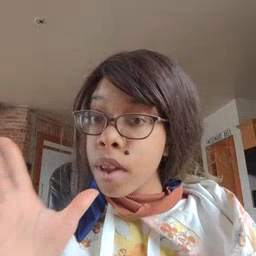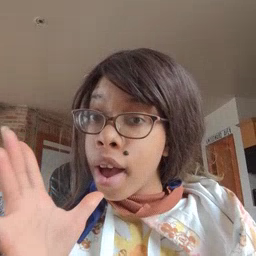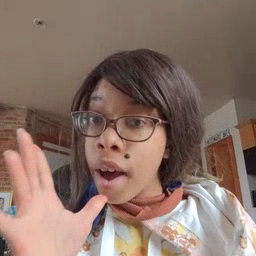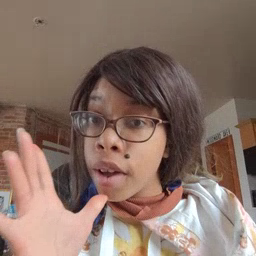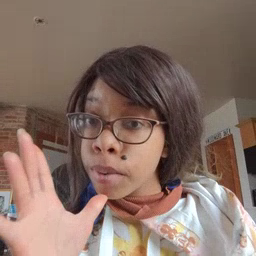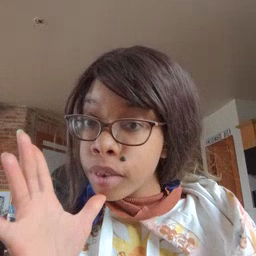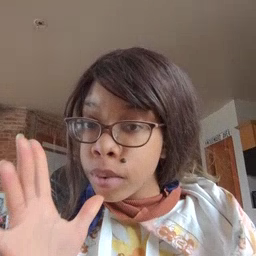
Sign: mom